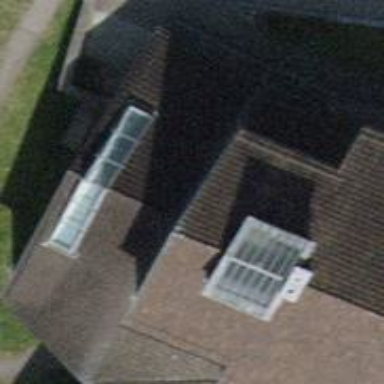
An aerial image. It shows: Part of building with flat brown roof.